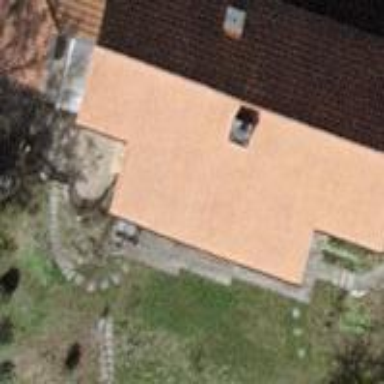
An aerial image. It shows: Detached building.